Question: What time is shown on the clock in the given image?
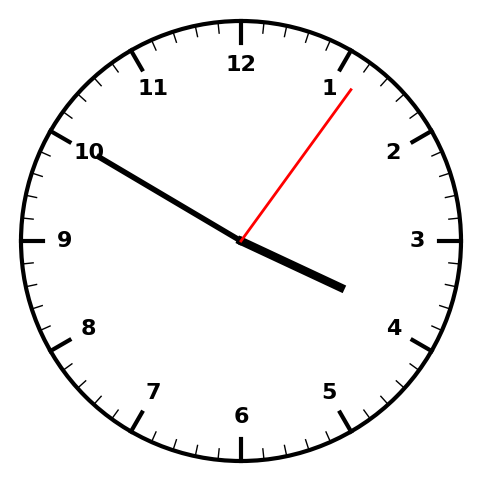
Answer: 03:50:06